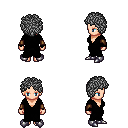
a pixel art fantasy rpg character, female body template, human, light skin, black robe, magenta pants, gray curly afro hairstyle, cloth bracers, metal boots, four views (front, back, left, right), 2x2 character sprite sheet, small pixel art, hard edges, no anti-aliasing